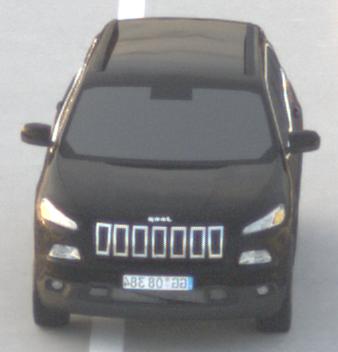
Make: Jeep
Model: Cherokee 3.2 V6 Pentastar
Detailed model: Cherokee (KL)
Model produced from: 2014/07
Model produced until: 2015/07
Doors: 5
Color: black
Road condition: dry road
Daytime: sunrise or sunset
Contrast: low contrast